Interaction volume radius: 10 \u00c5
Interaction volume height: 20 \u00c5
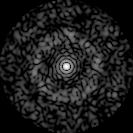
Disorder parameter: 0.862